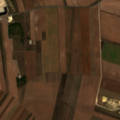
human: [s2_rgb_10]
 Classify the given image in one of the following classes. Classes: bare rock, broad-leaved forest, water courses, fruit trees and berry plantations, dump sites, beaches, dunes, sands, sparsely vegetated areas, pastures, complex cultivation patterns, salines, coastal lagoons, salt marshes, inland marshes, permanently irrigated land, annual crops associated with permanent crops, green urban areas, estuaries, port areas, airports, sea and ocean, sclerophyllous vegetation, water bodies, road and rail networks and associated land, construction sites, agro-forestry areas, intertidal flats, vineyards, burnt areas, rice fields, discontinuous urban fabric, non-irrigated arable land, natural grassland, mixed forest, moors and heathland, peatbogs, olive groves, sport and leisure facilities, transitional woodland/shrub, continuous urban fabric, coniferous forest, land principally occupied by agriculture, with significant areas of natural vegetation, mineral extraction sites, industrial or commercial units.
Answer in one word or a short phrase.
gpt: non-irrigated arable land, complex cultivation patterns